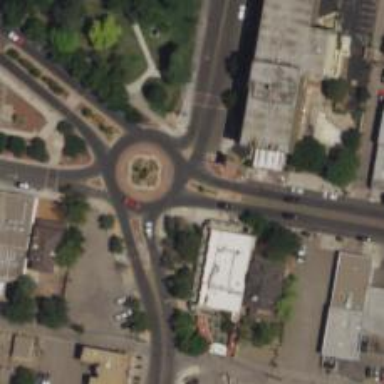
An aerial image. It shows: Primary highway intersecting roundabout.